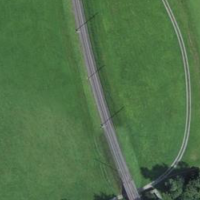
EUNIS habitat code: 24
Species observed at this site:
Lamium galeobdolon